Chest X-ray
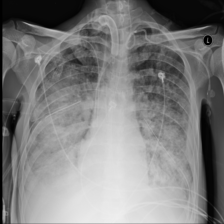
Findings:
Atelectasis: negative
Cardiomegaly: negative
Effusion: negative
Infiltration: negative
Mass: negative
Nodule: negative
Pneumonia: negative
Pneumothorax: negative
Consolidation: negative
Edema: negative
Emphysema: negative
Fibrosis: negative
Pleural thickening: negative
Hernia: negative